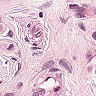
Metastatic tissue present: yes